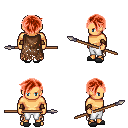
a pixel art fantasy rpg character, male body template, human, tanned skin, brown tattered cape, white pants, red pixie cut hairstyle, leather bracers, gray slippers, spear, four views (front, back, left, right), 2x2 character sprite sheet, small pixel art, hard edges, no anti-aliasing